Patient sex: M
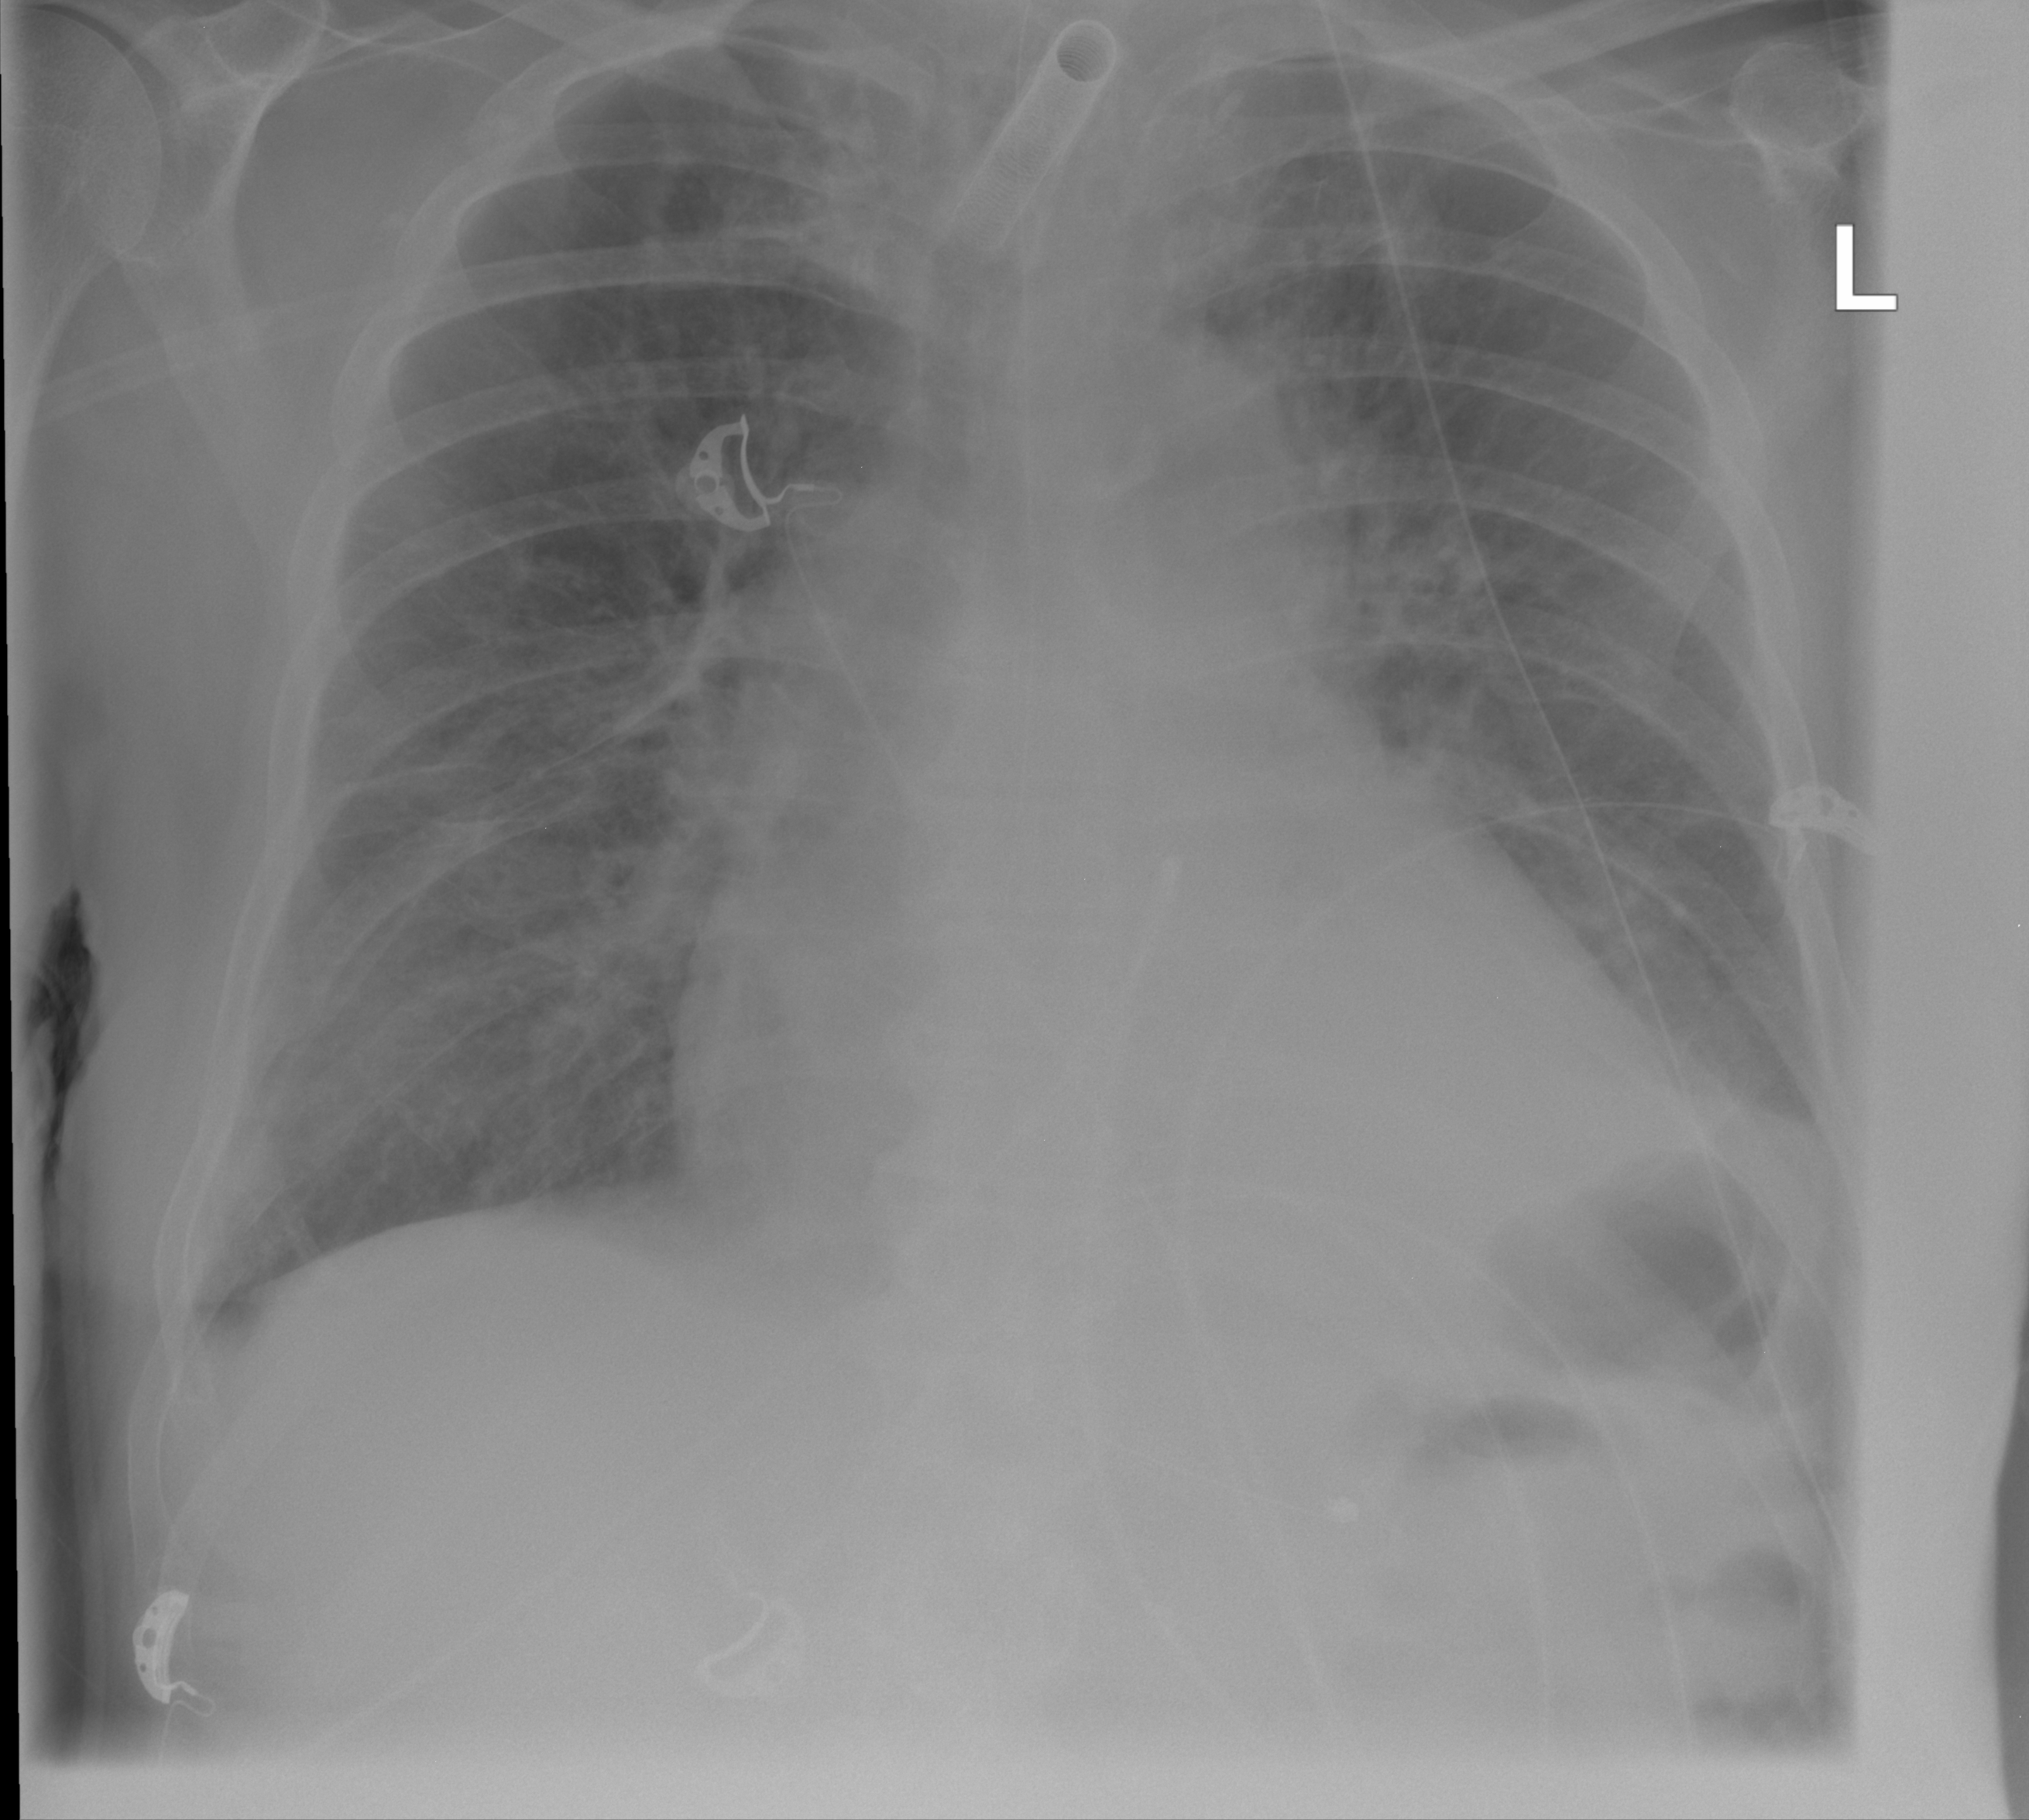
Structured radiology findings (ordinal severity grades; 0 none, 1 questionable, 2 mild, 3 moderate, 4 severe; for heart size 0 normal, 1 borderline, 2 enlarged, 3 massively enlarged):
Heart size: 2
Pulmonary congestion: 2
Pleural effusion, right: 2
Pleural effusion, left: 2
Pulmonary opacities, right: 0
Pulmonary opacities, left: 0
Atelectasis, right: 2
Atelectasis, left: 2